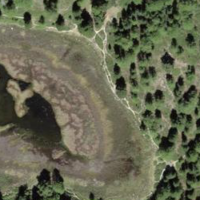
EUNIS habitat code: 26
Species observed at this site:
Plebejus argus
Erebia tyndarus
Menyanthes trifoliata
Lestes dryas
Sympetrum danae
Eriophorum angustifolium
Psophus stridulus
Cyaniris semiargus
Arnica montana
Arcyptera fusca